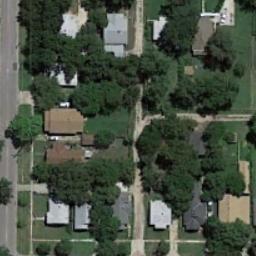
Label: residential